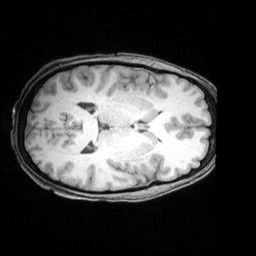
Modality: T1w
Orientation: axial
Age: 27
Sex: male
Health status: healthy